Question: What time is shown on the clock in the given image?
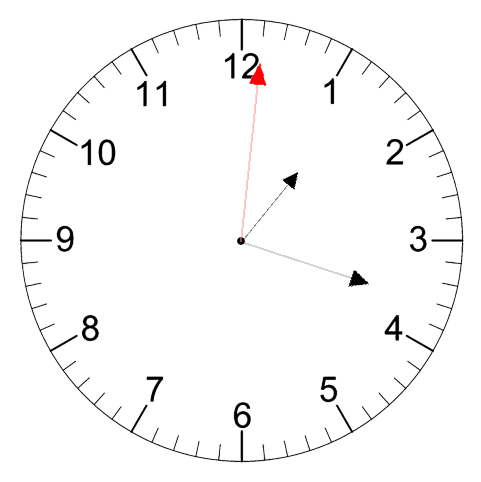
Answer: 01:18:01